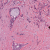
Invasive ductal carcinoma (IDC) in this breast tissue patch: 1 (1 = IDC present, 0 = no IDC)